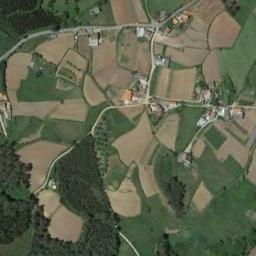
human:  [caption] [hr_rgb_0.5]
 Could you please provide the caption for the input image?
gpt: Many rectangular green and tan mixed rectangular farmlands of different sizes with buildings in the fields .

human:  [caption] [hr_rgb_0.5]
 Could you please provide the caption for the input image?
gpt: Some rectangular farmlands of different colors and sizes and some forests are on the ground and some trees are surrounded by these farmlands .

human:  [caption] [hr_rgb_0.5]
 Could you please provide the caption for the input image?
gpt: There are many trees beside the rectangular farmlands .

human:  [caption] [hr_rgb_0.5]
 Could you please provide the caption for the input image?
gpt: The rectangular farmland is next to some trees .

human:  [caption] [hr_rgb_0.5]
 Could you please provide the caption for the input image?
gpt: There are many yellow rectangular farmlands and some green ones .